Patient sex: M
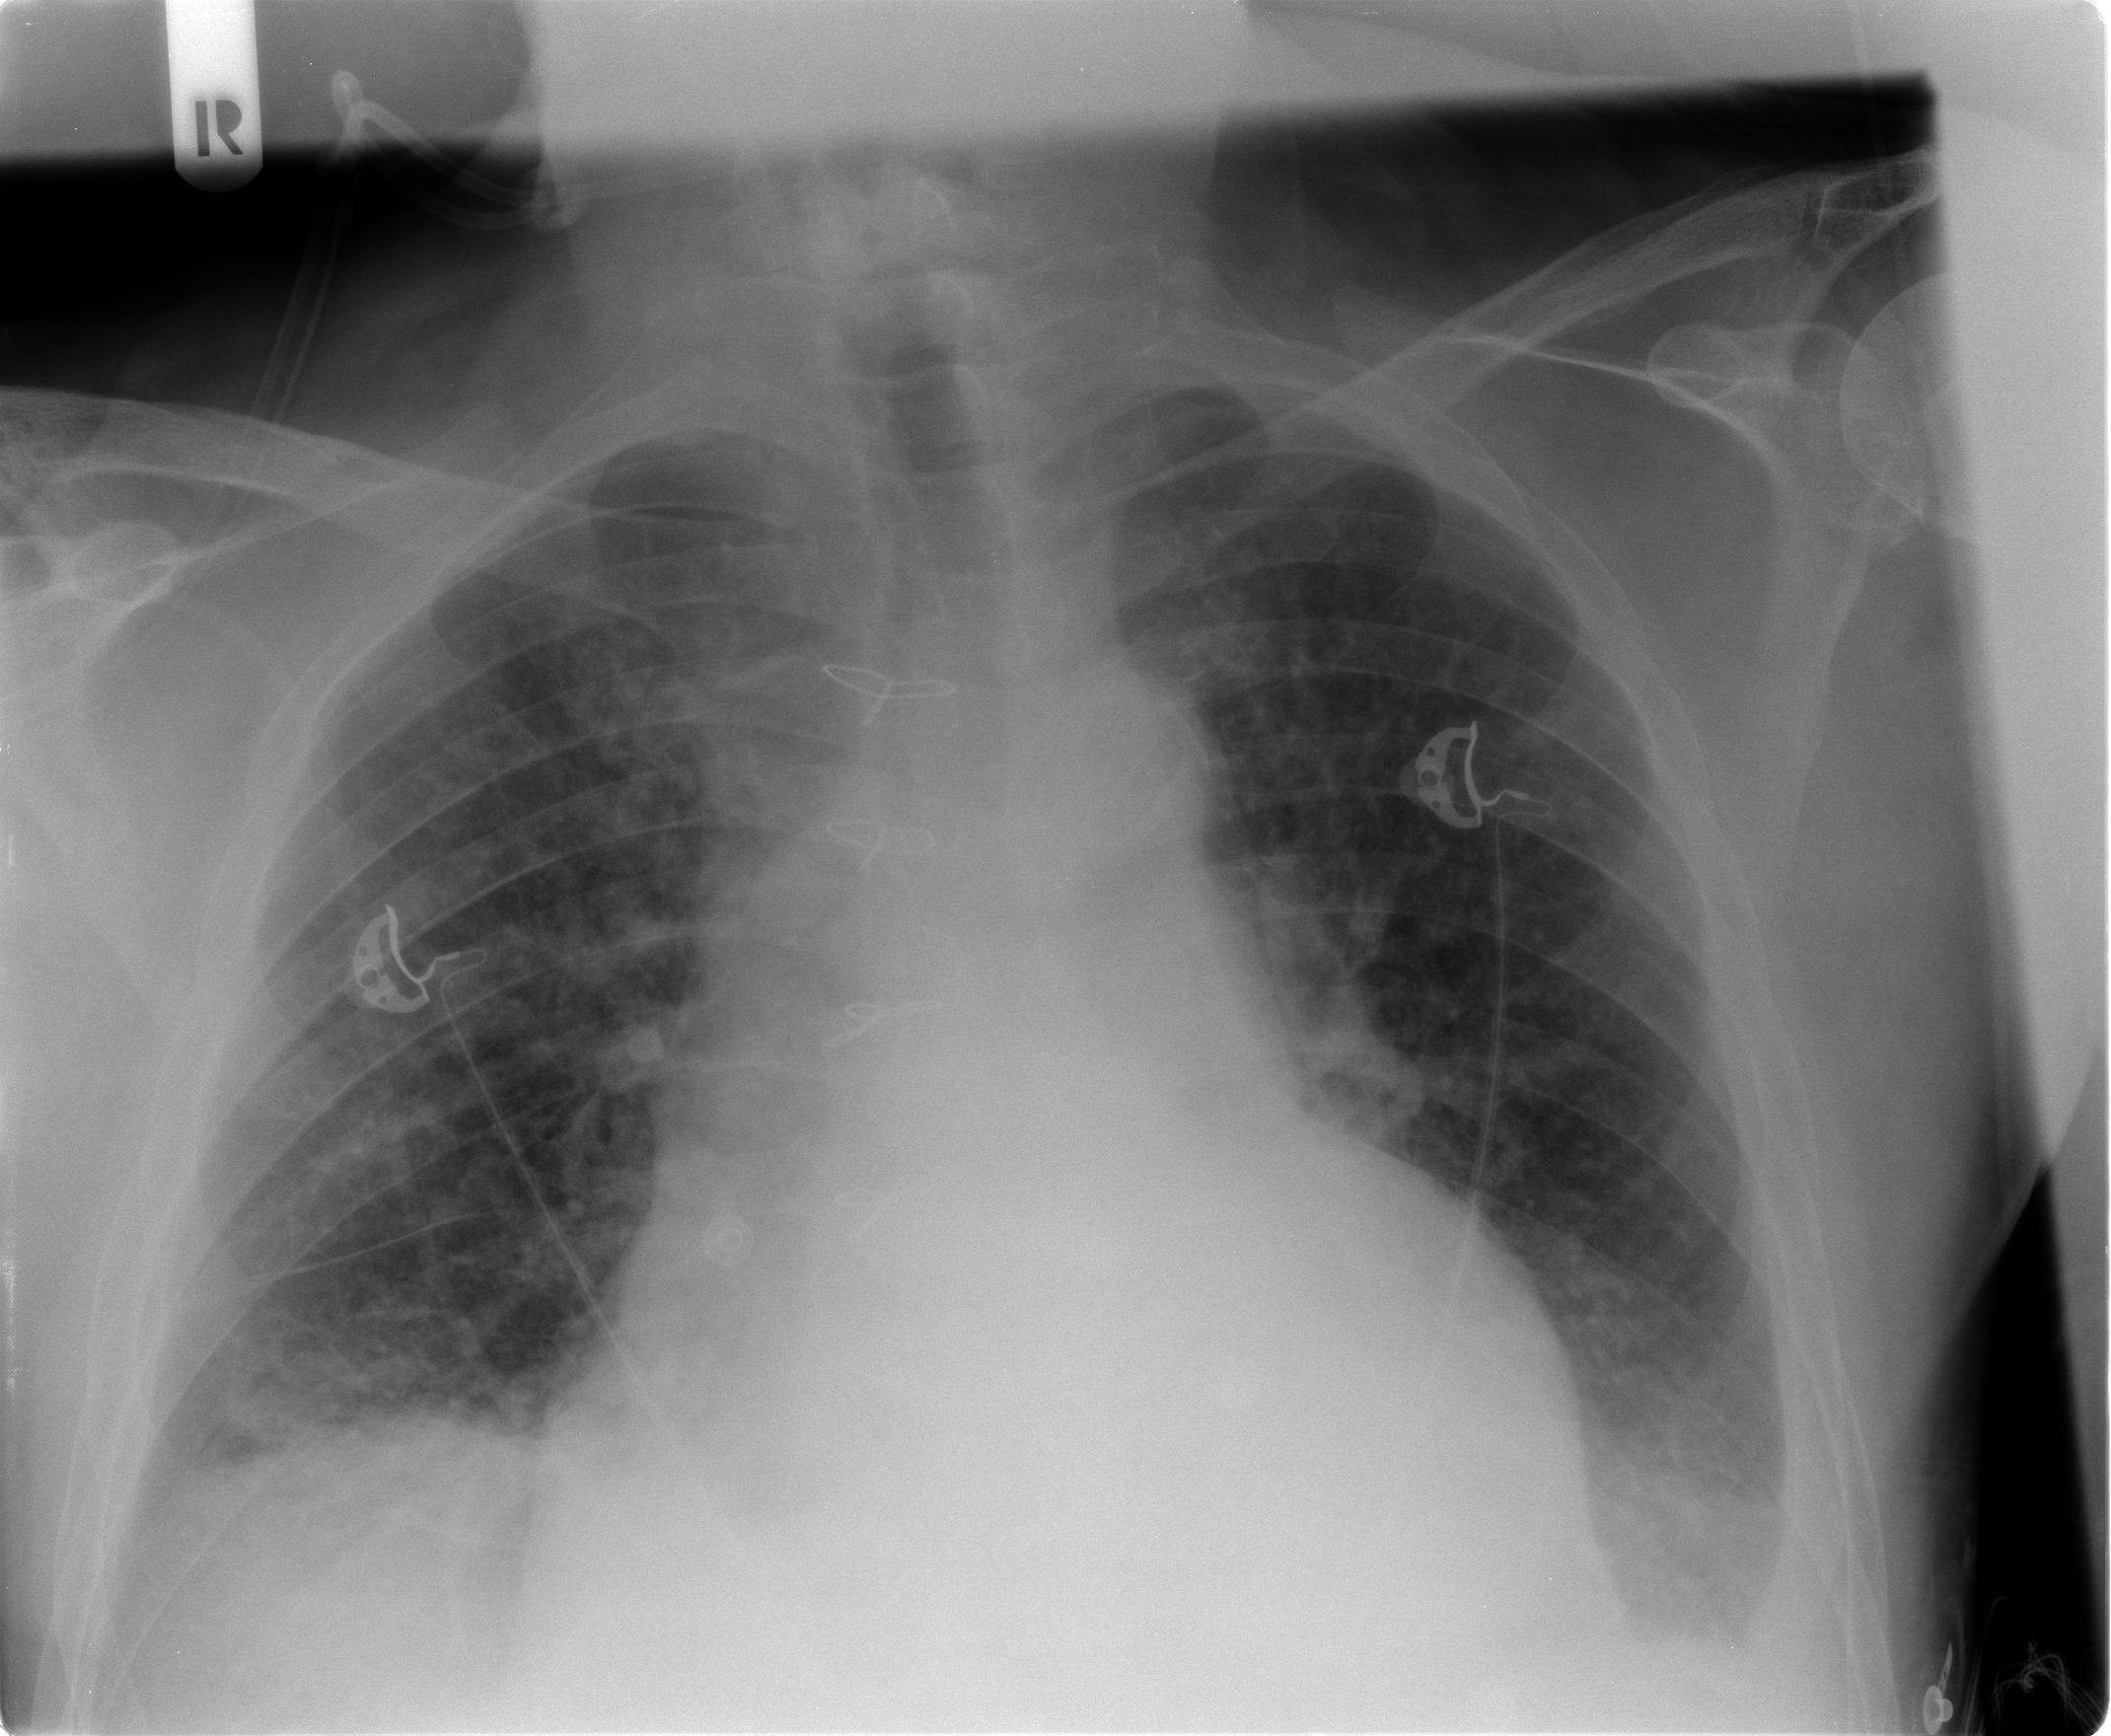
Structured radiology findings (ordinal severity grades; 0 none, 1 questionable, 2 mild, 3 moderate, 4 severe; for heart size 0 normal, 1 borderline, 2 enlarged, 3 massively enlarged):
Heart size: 2
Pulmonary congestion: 2
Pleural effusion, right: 2
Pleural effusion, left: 1
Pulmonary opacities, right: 2
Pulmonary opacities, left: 2
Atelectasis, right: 2
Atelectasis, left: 2